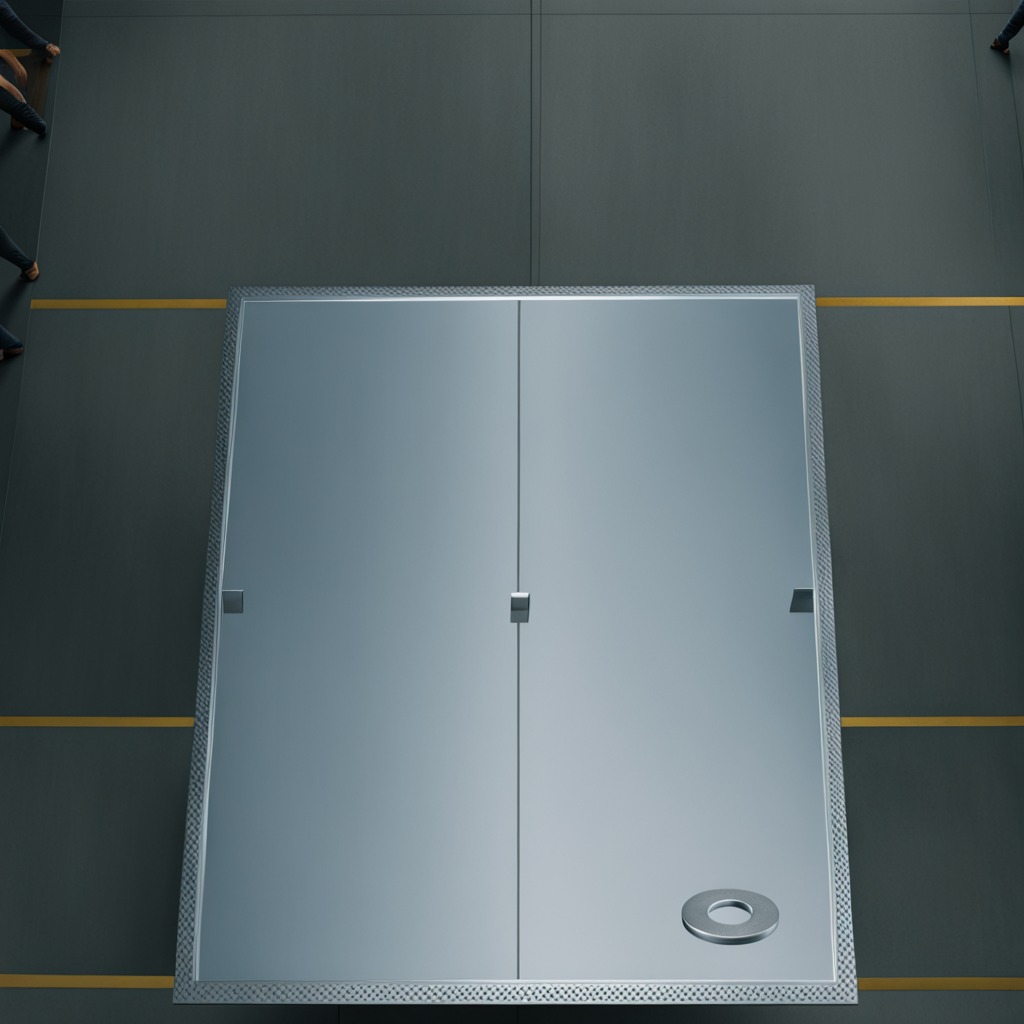
A flat metal washer is lying on the toolbox surface in an airplane hangar workshop.